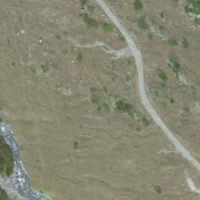
EUNIS habitat code: 26
Species observed at this site:
Pyrrhocorax graculus